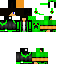
A male skeleton skin with green skin, wearing brown helmet dressed in a green armor chest and black pants, featuring a fangs.